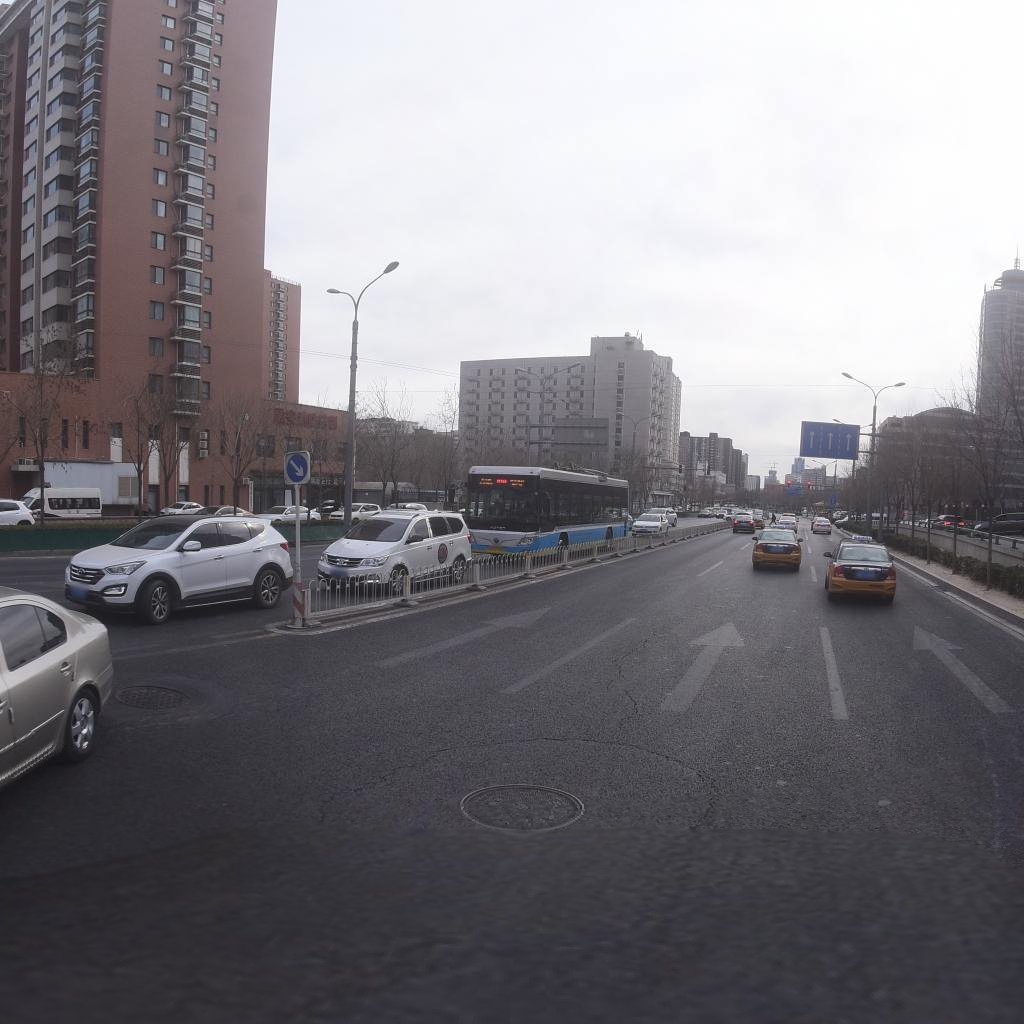
Region: Xicheng
Road damage annotations: longitudinal crack, manhole cover, manhole cover, transverse crack